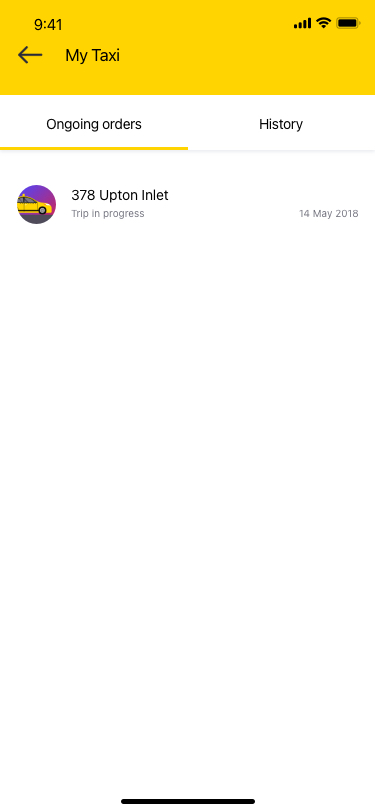
Text in this UI design:
14 May 2018
378 Upton Inlet
Trip in progress
Ongoing orders
History